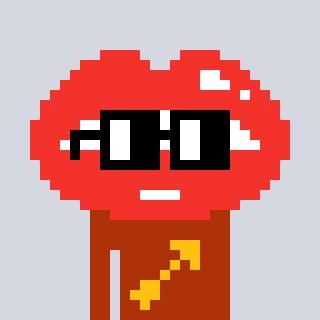
a pixel art character with square black glasses, a lips-shaped head and a hotbrown-colored body on a cool background